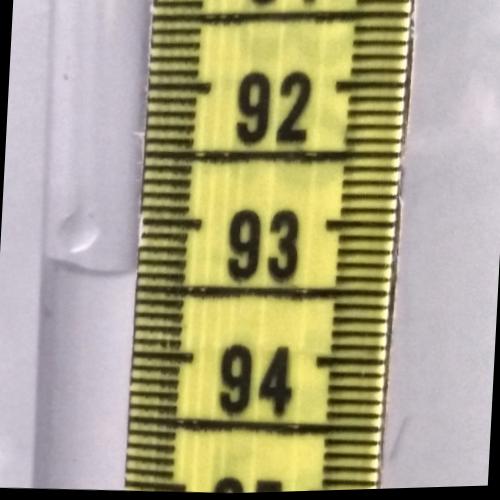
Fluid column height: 93.4 cm